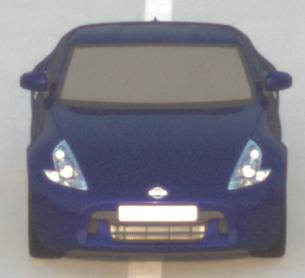
Make: Nissan
Model: 370Z Coupé
Detailed model: 370Z (Z34) Coupé
Model produced from: 2009/12
Model produced until: 2013/03
Doors: 3
Color: blue
Road condition: dry road
Daytime: sunrise or sunset
Contrast: medium contrast